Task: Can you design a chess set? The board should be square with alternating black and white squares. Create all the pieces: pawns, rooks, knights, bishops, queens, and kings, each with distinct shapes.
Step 1658:
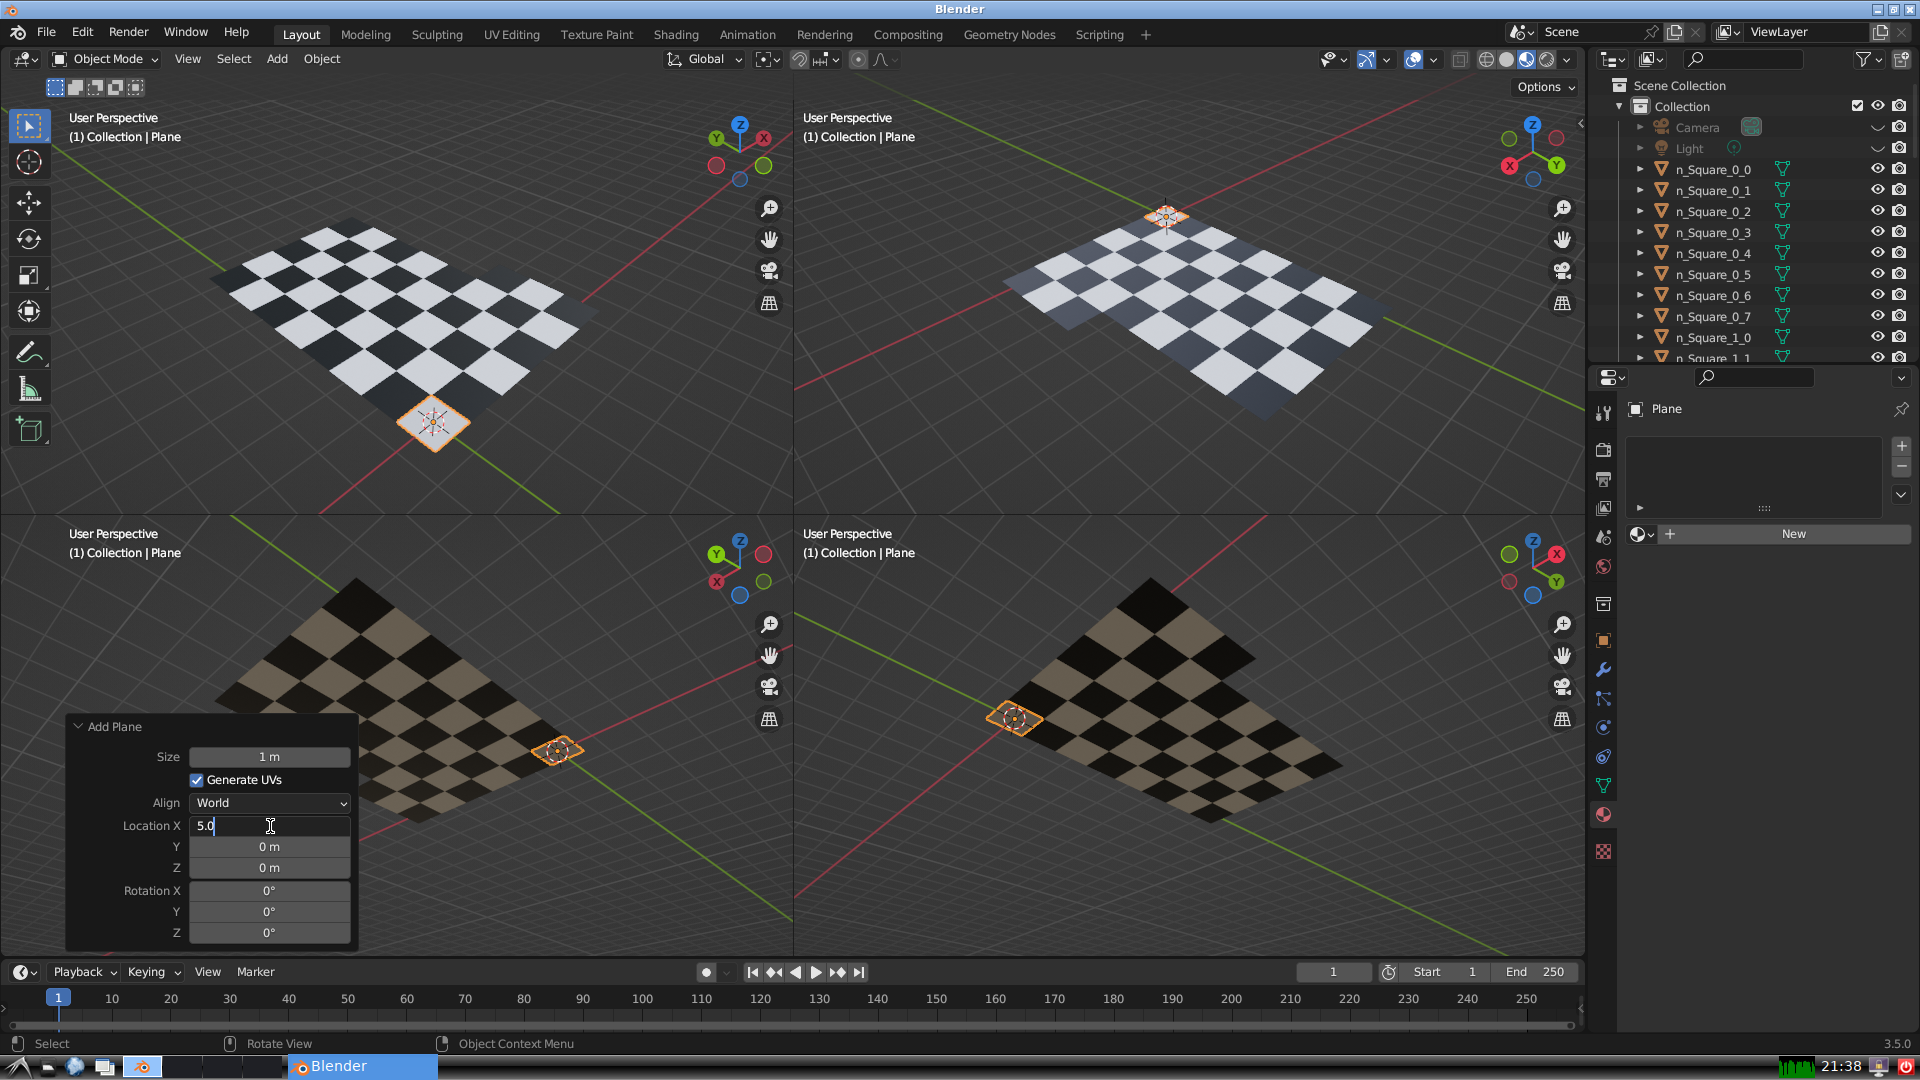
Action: {"key_press": ['Return']}